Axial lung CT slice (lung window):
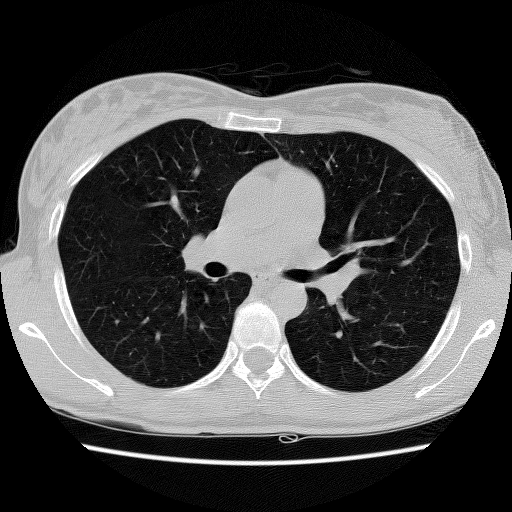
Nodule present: no